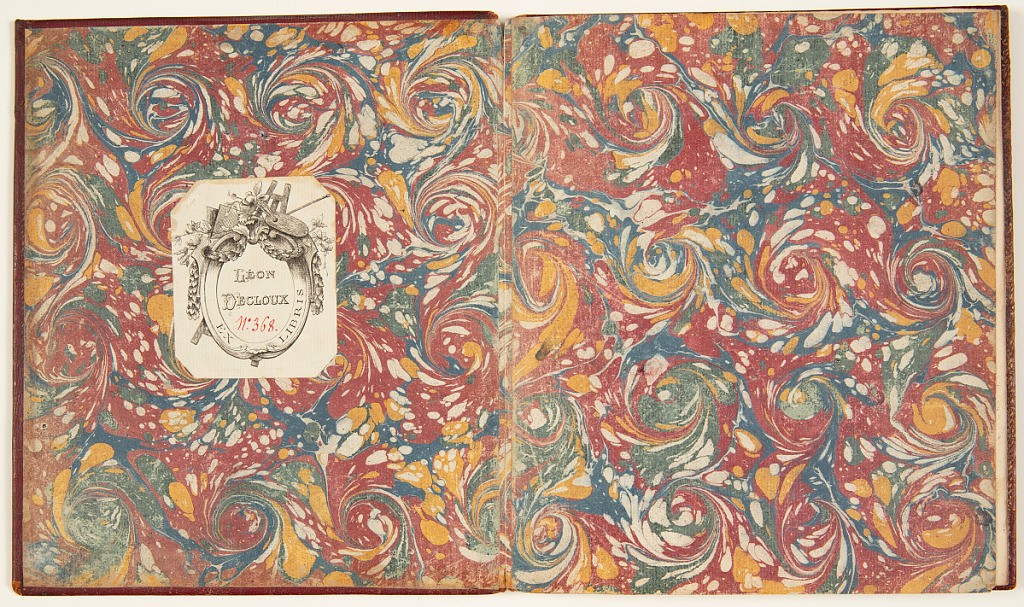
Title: Les Soirées de Rome Déssinées et Gravées Par Robert, Peintre de L’Académie, 1er Cahier
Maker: Hubert Robert, French, 1733 – 1808
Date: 1810–29
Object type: Album
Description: Two series of prints depicting views of Rome and its classical ruins with figures, inspired by Hubert Robert's visit to Rome. This was originally published as a single series in Paris by Wille in 1763-64. The plates are numbered and some are signed. Bound in a red leather binding with gilt tooling and marbled endpapers.